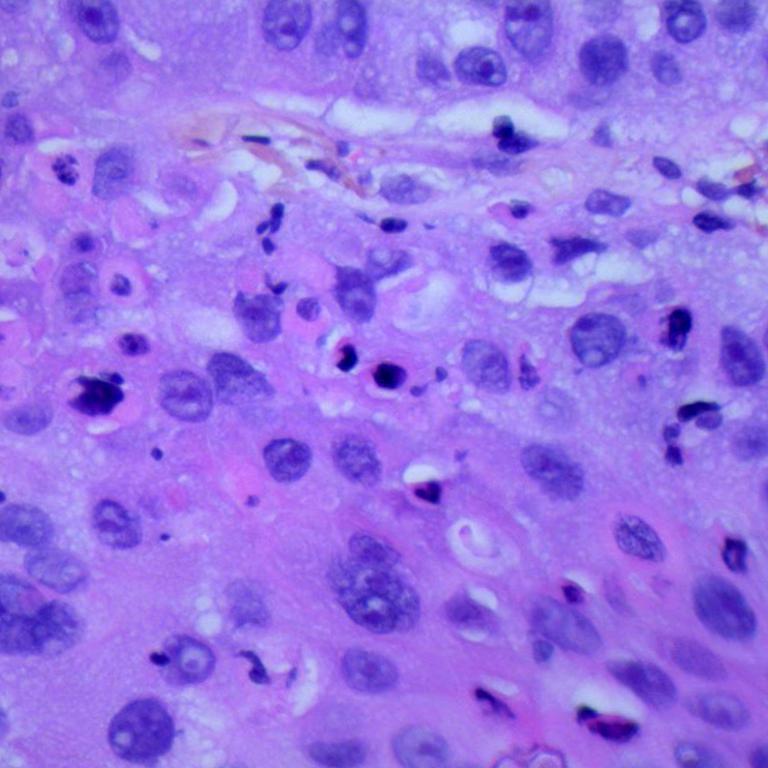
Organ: lung
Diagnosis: squamous carcinomas